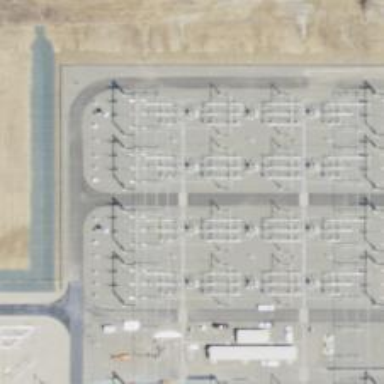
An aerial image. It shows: Switch for power supply.